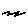
Label: zigzag